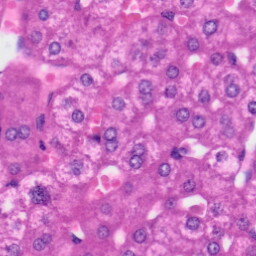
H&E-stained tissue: Liver